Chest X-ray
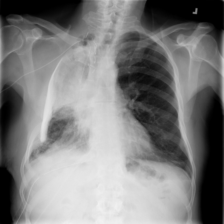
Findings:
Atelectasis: negative
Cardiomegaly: negative
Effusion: negative
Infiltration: negative
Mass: negative
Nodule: positive
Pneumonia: negative
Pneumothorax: negative
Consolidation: negative
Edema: negative
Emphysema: negative
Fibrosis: negative
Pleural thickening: negative
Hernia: negative